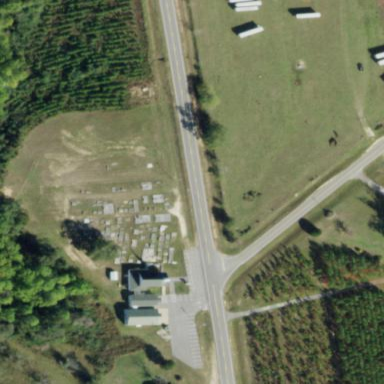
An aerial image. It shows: Grave yard.